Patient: sex F, age 65
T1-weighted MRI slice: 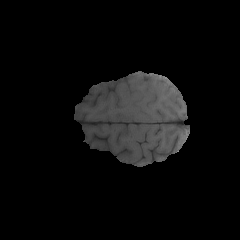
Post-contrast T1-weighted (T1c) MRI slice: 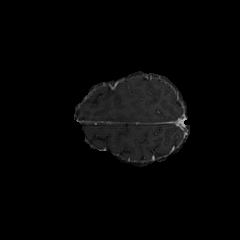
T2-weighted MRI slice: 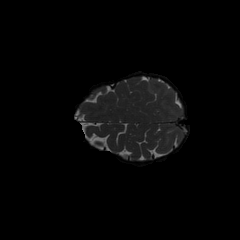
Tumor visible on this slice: no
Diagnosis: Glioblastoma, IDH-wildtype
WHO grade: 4